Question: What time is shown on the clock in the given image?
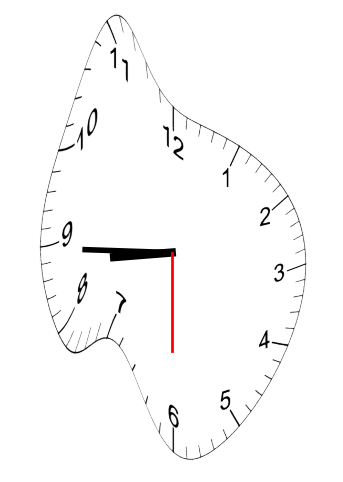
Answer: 08:44:30